Question: I'm creating an app where on my main page I have a list with a ToggleSwitch control on each row but the control doesn't appear on the phone emulator. The XAML for the ToggleSwitch control is as below:
'''
<toolkit:ToggleSwitch x:Name="ToggleSwitch" IsChecked="false" Content="Content Goes here" Checked="switch_Unchecked" Unchecked="switch_Unchecked" BorderBrush="black" Background="Black" Width="200"/>
'''
When I click on that code, it shows me that:

So I believe that the control with BorderBrush=black and Background=Black is at the right place but it doesn't appear...
May somebody helps me with that ?
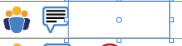
Answer: What's the color of your Grid Background color? There might be some problem with that too. Try applying the following style for the Toggle Switch.
'''
<Grid x:Name="LayoutRoot" Background="White">
<toolkit:ToggleSwitch Margin="12,0" Content="Live Update" Background="White" Foreground="Black" Style="{StaticResource FixedToggleSwitchStyle}"/>
</Grid>
'''
And the style is,
'''
<Style x:Key="FixedToggleSwitchButtonStyle" TargetType="toolkitPrimitives:ToggleSwitchButton">
<Setter Property="Foreground" Value="{StaticResource PhoneForegroundBrush}"/>
<Setter Property="Background" Value="{StaticResource PhoneBackgroundBrush}"/>
<Setter Property="IsTabStop" Value="False"/>
<Setter Property="SwitchForeground" Value="{StaticResource PhoneAccentBrush}"/>
<Setter Property="Template">
<Setter.Value>
<ControlTemplate TargetType="toolkitPrimitives:ToggleSwitchButton">
<Border x:Name="Root" BorderBrush="{TemplateBinding BorderBrush}" BorderThickness="{TemplateBinding BorderThickness}" CacheMode="BitmapCache" Opacity="{TemplateBinding Opacity}" Padding="{TemplateBinding Padding}">
<VisualStateManager.VisualStateGroups>
<VisualStateGroup x:Name="CommonStates">
<VisualState x:Name="Normal"/>
<VisualState x:Name="Disabled">
<Storyboard>
<ColorAnimation Duration="0" To="{TemplateBinding Foreground}" Storyboard.TargetProperty="(Grid.Background).(SolidColorBrush.Color)" Storyboard.TargetName="SwitchBottom"/>
<ColorAnimation Duration="0" To="{TemplateBinding Foreground}" Storyboard.TargetProperty="(Border.Background).(SolidColorBrush.Color)" Storyboard.TargetName="ThumbCenter"/>
<DoubleAnimation Duration="0" To="0.3" Storyboard.TargetProperty="Opacity" Storyboard.TargetName="Root"/>
</Storyboard>
</VisualState>
</VisualStateGroup>
<VisualStateGroup x:Name="CheckStates">
<VisualStateGroup.Transitions>
<VisualTransition GeneratedDuration="0:0:0.05" To="Unchecked"/>
<VisualTransition GeneratedDuration="0:0:0.05" To="Checked"/>
</VisualStateGroup.Transitions>
<VisualState x:Name="Checked">
<Storyboard>
<DoubleAnimation Duration="0" To="69" Storyboard.TargetProperty="(TranslateTransform.X)" Storyboard.TargetName="BackgroundTranslation">
<DoubleAnimation.EasingFunction>
<ExponentialEase EasingMode="EaseOut" Exponent="15"/>
</DoubleAnimation.EasingFunction>
</DoubleAnimation>
<DoubleAnimation Duration="0" To="69" Storyboard.TargetProperty="(TranslateTransform.X)" Storyboard.TargetName="ThumbTranslation">
<DoubleAnimation.EasingFunction>
<ExponentialEase EasingMode="EaseOut" Exponent="15"/>
</DoubleAnimation.EasingFunction>
</DoubleAnimation>
</Storyboard>
</VisualState>
<VisualState x:Name="Dragging"/>
<VisualState x:Name="Unchecked">
<Storyboard>
<DoubleAnimation Duration="0" To="0" Storyboard.TargetProperty="(TranslateTransform.X)" Storyboard.TargetName="BackgroundTranslation"/>
<DoubleAnimation Duration="0" To="0" Storyboard.TargetProperty="(TranslateTransform.X)" Storyboard.TargetName="ThumbTranslation"/>
</Storyboard>
</VisualState>
</VisualStateGroup>
</VisualStateManager.VisualStateGroups>
<Grid x:Name="SwitchRoot" Background="Transparent" Height="95" Width="136">
<Grid x:Name="SwitchTrack" Width="89">
<Grid x:Name="SwitchBottom" Background="{TemplateBinding SwitchForeground}" Height="34">
<Rectangle x:Name="SwitchBackground" Fill="{TemplateBinding Background}" HorizontalAlignment="Center" Height="20" VerticalAlignment="Center" Width="77">
<Rectangle.RenderTransform>
<TranslateTransform x:Name="BackgroundTranslation"/>
</Rectangle.RenderTransform>
</Rectangle>
<Border BorderBrush="{TemplateBinding Foreground}" BorderThickness="3">
<Border BorderBrush="{TemplateBinding Background}" BorderThickness="4"/>
</Border>
</Grid>
<Border x:Name="SwitchThumb" BorderBrush="{TemplateBinding Background}" BorderThickness="4,0" HorizontalAlignment="Left" Height="38" Margin="-4,0" Width="28">
<Border.RenderTransform>
<TranslateTransform x:Name="ThumbTranslation"/>
</Border.RenderTransform>
<Border x:Name="ThumbCenter" BorderBrush="{TemplateBinding Foreground}" BorderThickness="2" Background="{TemplateBinding Foreground}"/>
</Border>
</Grid>
</Grid>
</Border>
</ControlTemplate>
</Setter.Value>
</Setter>
</Style>
<Style x:Key="FixedToggleSwitchStyle" TargetType="toolkit:ToggleSwitch">
<Setter Property="Background" Value="{StaticResource PhoneBackgroundBrush}"/>
<Setter Property="FontFamily" Value="{StaticResource PhoneFontFamilyLight}"/>
<Setter Property="FontSize" Value="{StaticResource PhoneFontSizeLarge}"/>
<Setter Property="Foreground" Value="{StaticResource PhoneForegroundBrush}"/>
<Setter Property="IsTabStop" Value="False"/>
<Setter Property="HorizontalContentAlignment" Value="Left"/>
<Setter Property="SwitchForeground" Value="{StaticResource PhoneAccentBrush}"/>
<Setter Property="VerticalContentAlignment" Value="Top"/>
<Setter Property="Template">
<Setter.Value>
<ControlTemplate TargetType="toolkit:ToggleSwitch">
<Border BorderBrush="{TemplateBinding BorderBrush}" BorderThickness="{TemplateBinding BorderThickness}" CacheMode="BitmapCache" Padding="{TemplateBinding Padding}">
<VisualStateManager.VisualStateGroups>
<VisualStateGroup x:Name="CommonStates">
<VisualState x:Name="Normal"/>
<VisualState x:Name="Disabled">
<Storyboard>
<DoubleAnimation Duration="0" To="0.3" Storyboard.TargetProperty="Opacity" Storyboard.TargetName="Header"/>
<DoubleAnimation Duration="0" To="0.3" Storyboard.TargetProperty="Opacity" Storyboard.TargetName="Content"/>
</Storyboard>
</VisualState>
</VisualStateGroup>
</VisualStateManager.VisualStateGroups>
<Grid Margin="12,5,12,42">
<Grid.ColumnDefinitions>
<ColumnDefinition Width="*"/>
<ColumnDefinition Width="Auto"/>
</Grid.ColumnDefinitions>
<Grid.RowDefinitions>
<RowDefinition Height="Auto"/>
<RowDefinition Height="Auto"/>
</Grid.RowDefinitions>
<ContentControl x:Name="Header" ContentTemplate="{TemplateBinding HeaderTemplate}" Content="{TemplateBinding Header}" Foreground="{StaticResource PhoneSubtleBrush}" FontSize="{StaticResource PhoneFontSizeNormal}" FontFamily="{StaticResource PhoneFontFamilyNormal}" HorizontalAlignment="Left" IsTabStop="False" Margin="-1,0,0,0" Opacity="{TemplateBinding Opacity}" VerticalAlignment="Bottom"/>
<ContentControl x:Name="Content" ContentTemplate="{TemplateBinding ContentTemplate}" Content="{TemplateBinding Content}" HorizontalAlignment="{TemplateBinding HorizontalContentAlignment}" IsTabStop="False" Margin="-1,1,0,-7" Opacity="{TemplateBinding Opacity}" Grid.Row="1" VerticalAlignment="{TemplateBinding VerticalContentAlignment}"/>
<toolkitPrimitives:ToggleSwitchButton x:Name="Switch" Background="{TemplateBinding Background}" Grid.Column="1" Margin="-22,-29,-24,-28" Opacity="{TemplateBinding Opacity}" Grid.RowSpan="2" SwitchForeground="{TemplateBinding SwitchForeground}" VerticalAlignment="Bottom" Style="{StaticResource FixedToggleSwitchButtonStyle}" Foreground="{TemplateBinding Foreground}"/>
</Grid>
</Border>
</ControlTemplate>
</Setter.Value>
</Setter>
</Style>
'''
Change your Background color and Foreground color as per your needs in Toggle Switch.